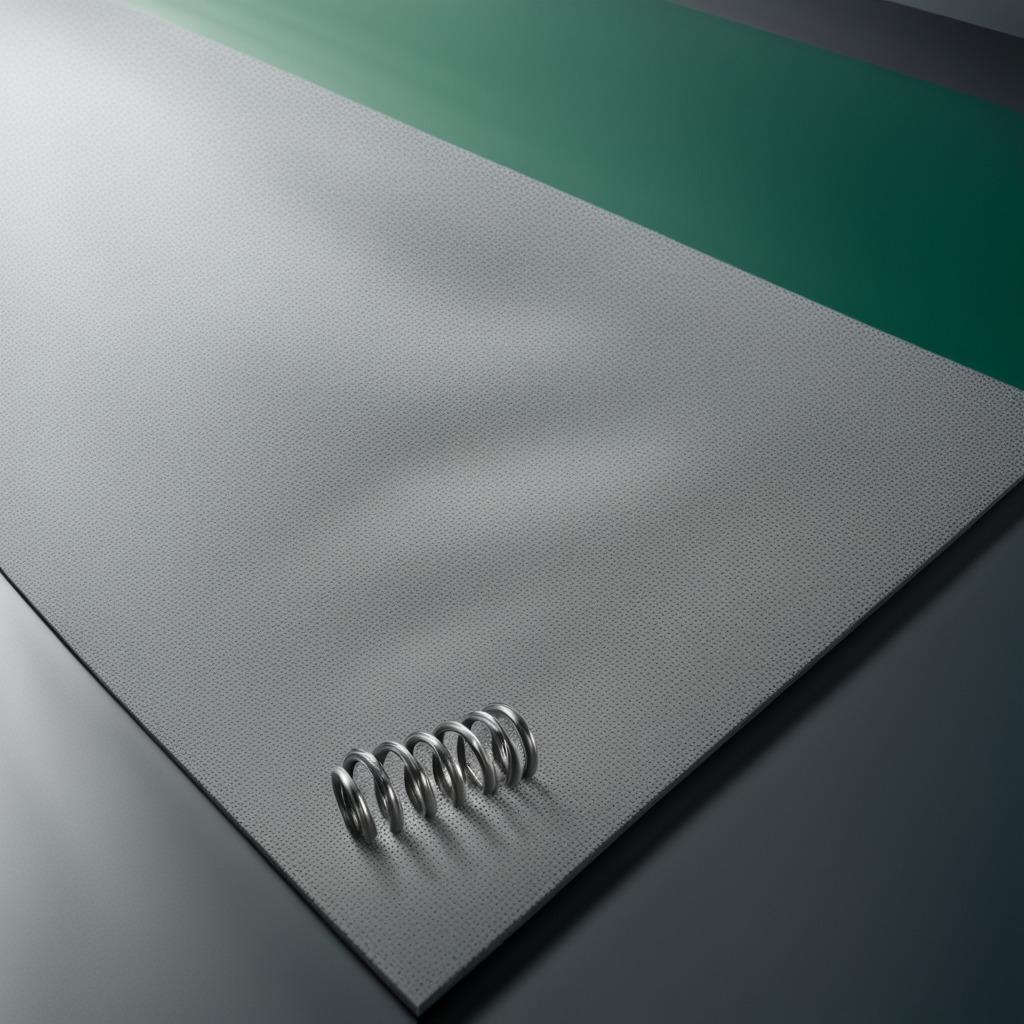
A coiled metal spring lies on the tabletop.